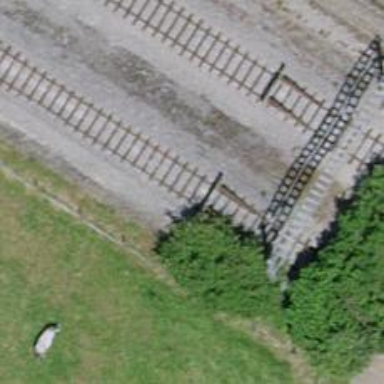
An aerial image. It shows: Railway buffer stop.